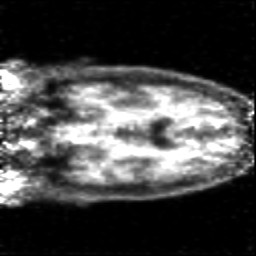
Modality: PET
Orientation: coronal
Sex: male
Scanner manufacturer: siemens